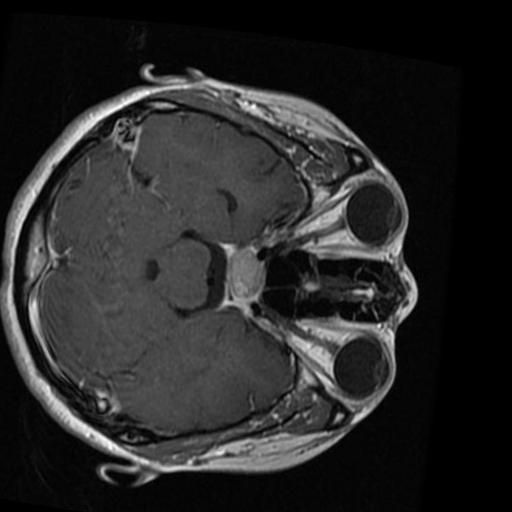
Label: brain_tumor